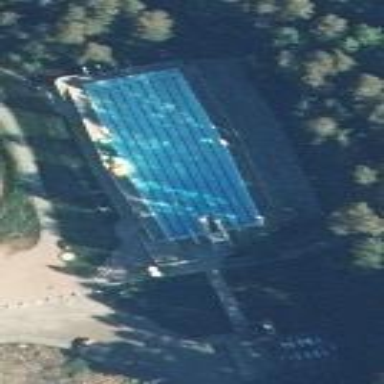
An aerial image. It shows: Sports centre focused on swimming activities.